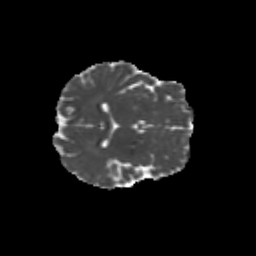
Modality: MD
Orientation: axial
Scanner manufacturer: siemens
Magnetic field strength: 3 T
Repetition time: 9.2 s
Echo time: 0.084 s